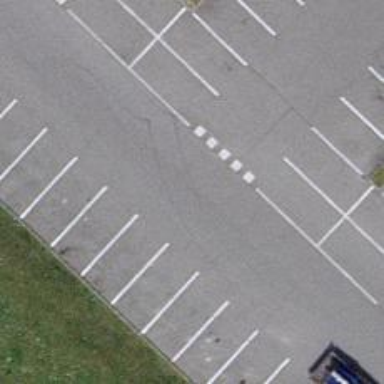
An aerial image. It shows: Asphalt parking aisle road for service vehicles.